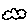
Label: cloud